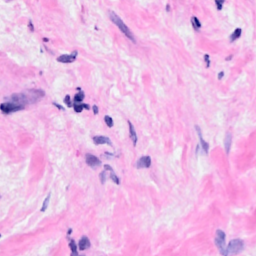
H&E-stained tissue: Breast